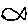
Label: fish